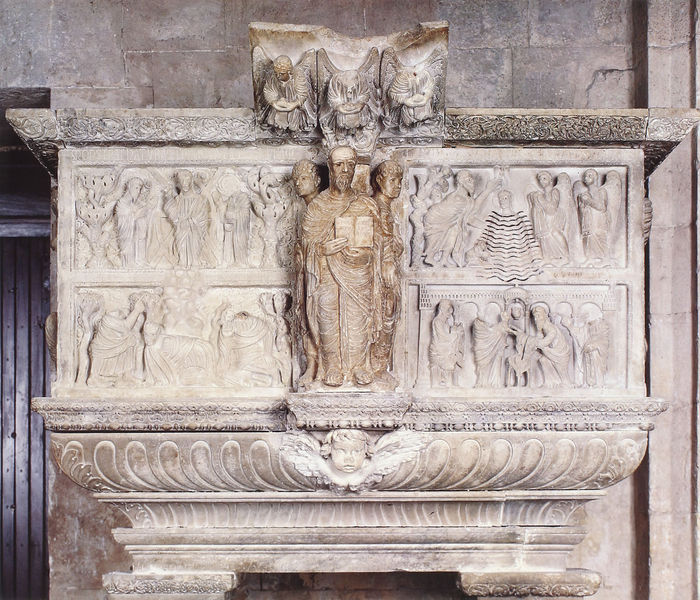
Titel: Lektorenpult
Künstler: Guglielmo
Standort: Pisa, Dom (EU - I - Toskana)
Schlagwörter: baum, flügel, gruppe, mann, weiß, frau, kleid, köpfe, marmor, männer, ornament, bart, wand, bibel, geschichte, halten, johannes, stein, steine, täufer, kirche, figur, drei, kamin, engel, putte, putto, skulptur, relief, figuren, detail, inschrift, ornamente, verzierung, streifen, zeigen, foto, fugen, buch, burg, altar, schnitzerei, fries, sims, heiligenschein, grab, jesus, antik, christlich, mittelalter, predigt, heiliger, heilige, taufe, maria, biblisch, schrein, grabmal, sarkophag, jordan, apostel, mose, evangelist, grabplatte, reliefe, kanzel relief